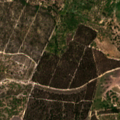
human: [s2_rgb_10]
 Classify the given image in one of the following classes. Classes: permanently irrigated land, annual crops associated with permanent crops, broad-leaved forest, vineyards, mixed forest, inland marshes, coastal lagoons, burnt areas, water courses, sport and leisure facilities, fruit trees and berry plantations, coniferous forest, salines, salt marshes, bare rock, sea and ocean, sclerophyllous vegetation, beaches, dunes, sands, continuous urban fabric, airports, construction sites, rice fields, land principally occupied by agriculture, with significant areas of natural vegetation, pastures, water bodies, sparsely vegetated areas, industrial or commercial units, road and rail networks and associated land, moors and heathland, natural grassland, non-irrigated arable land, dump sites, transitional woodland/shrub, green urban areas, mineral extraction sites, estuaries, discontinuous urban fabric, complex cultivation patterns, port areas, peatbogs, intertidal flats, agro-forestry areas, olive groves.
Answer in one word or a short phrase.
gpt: continuous urban fabric